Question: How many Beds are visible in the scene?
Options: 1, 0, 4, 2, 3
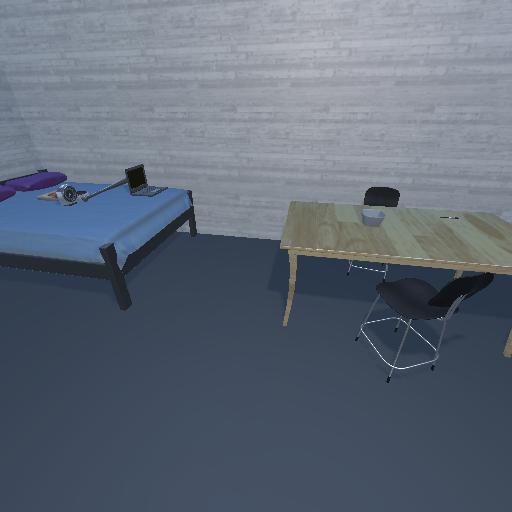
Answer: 1